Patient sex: M
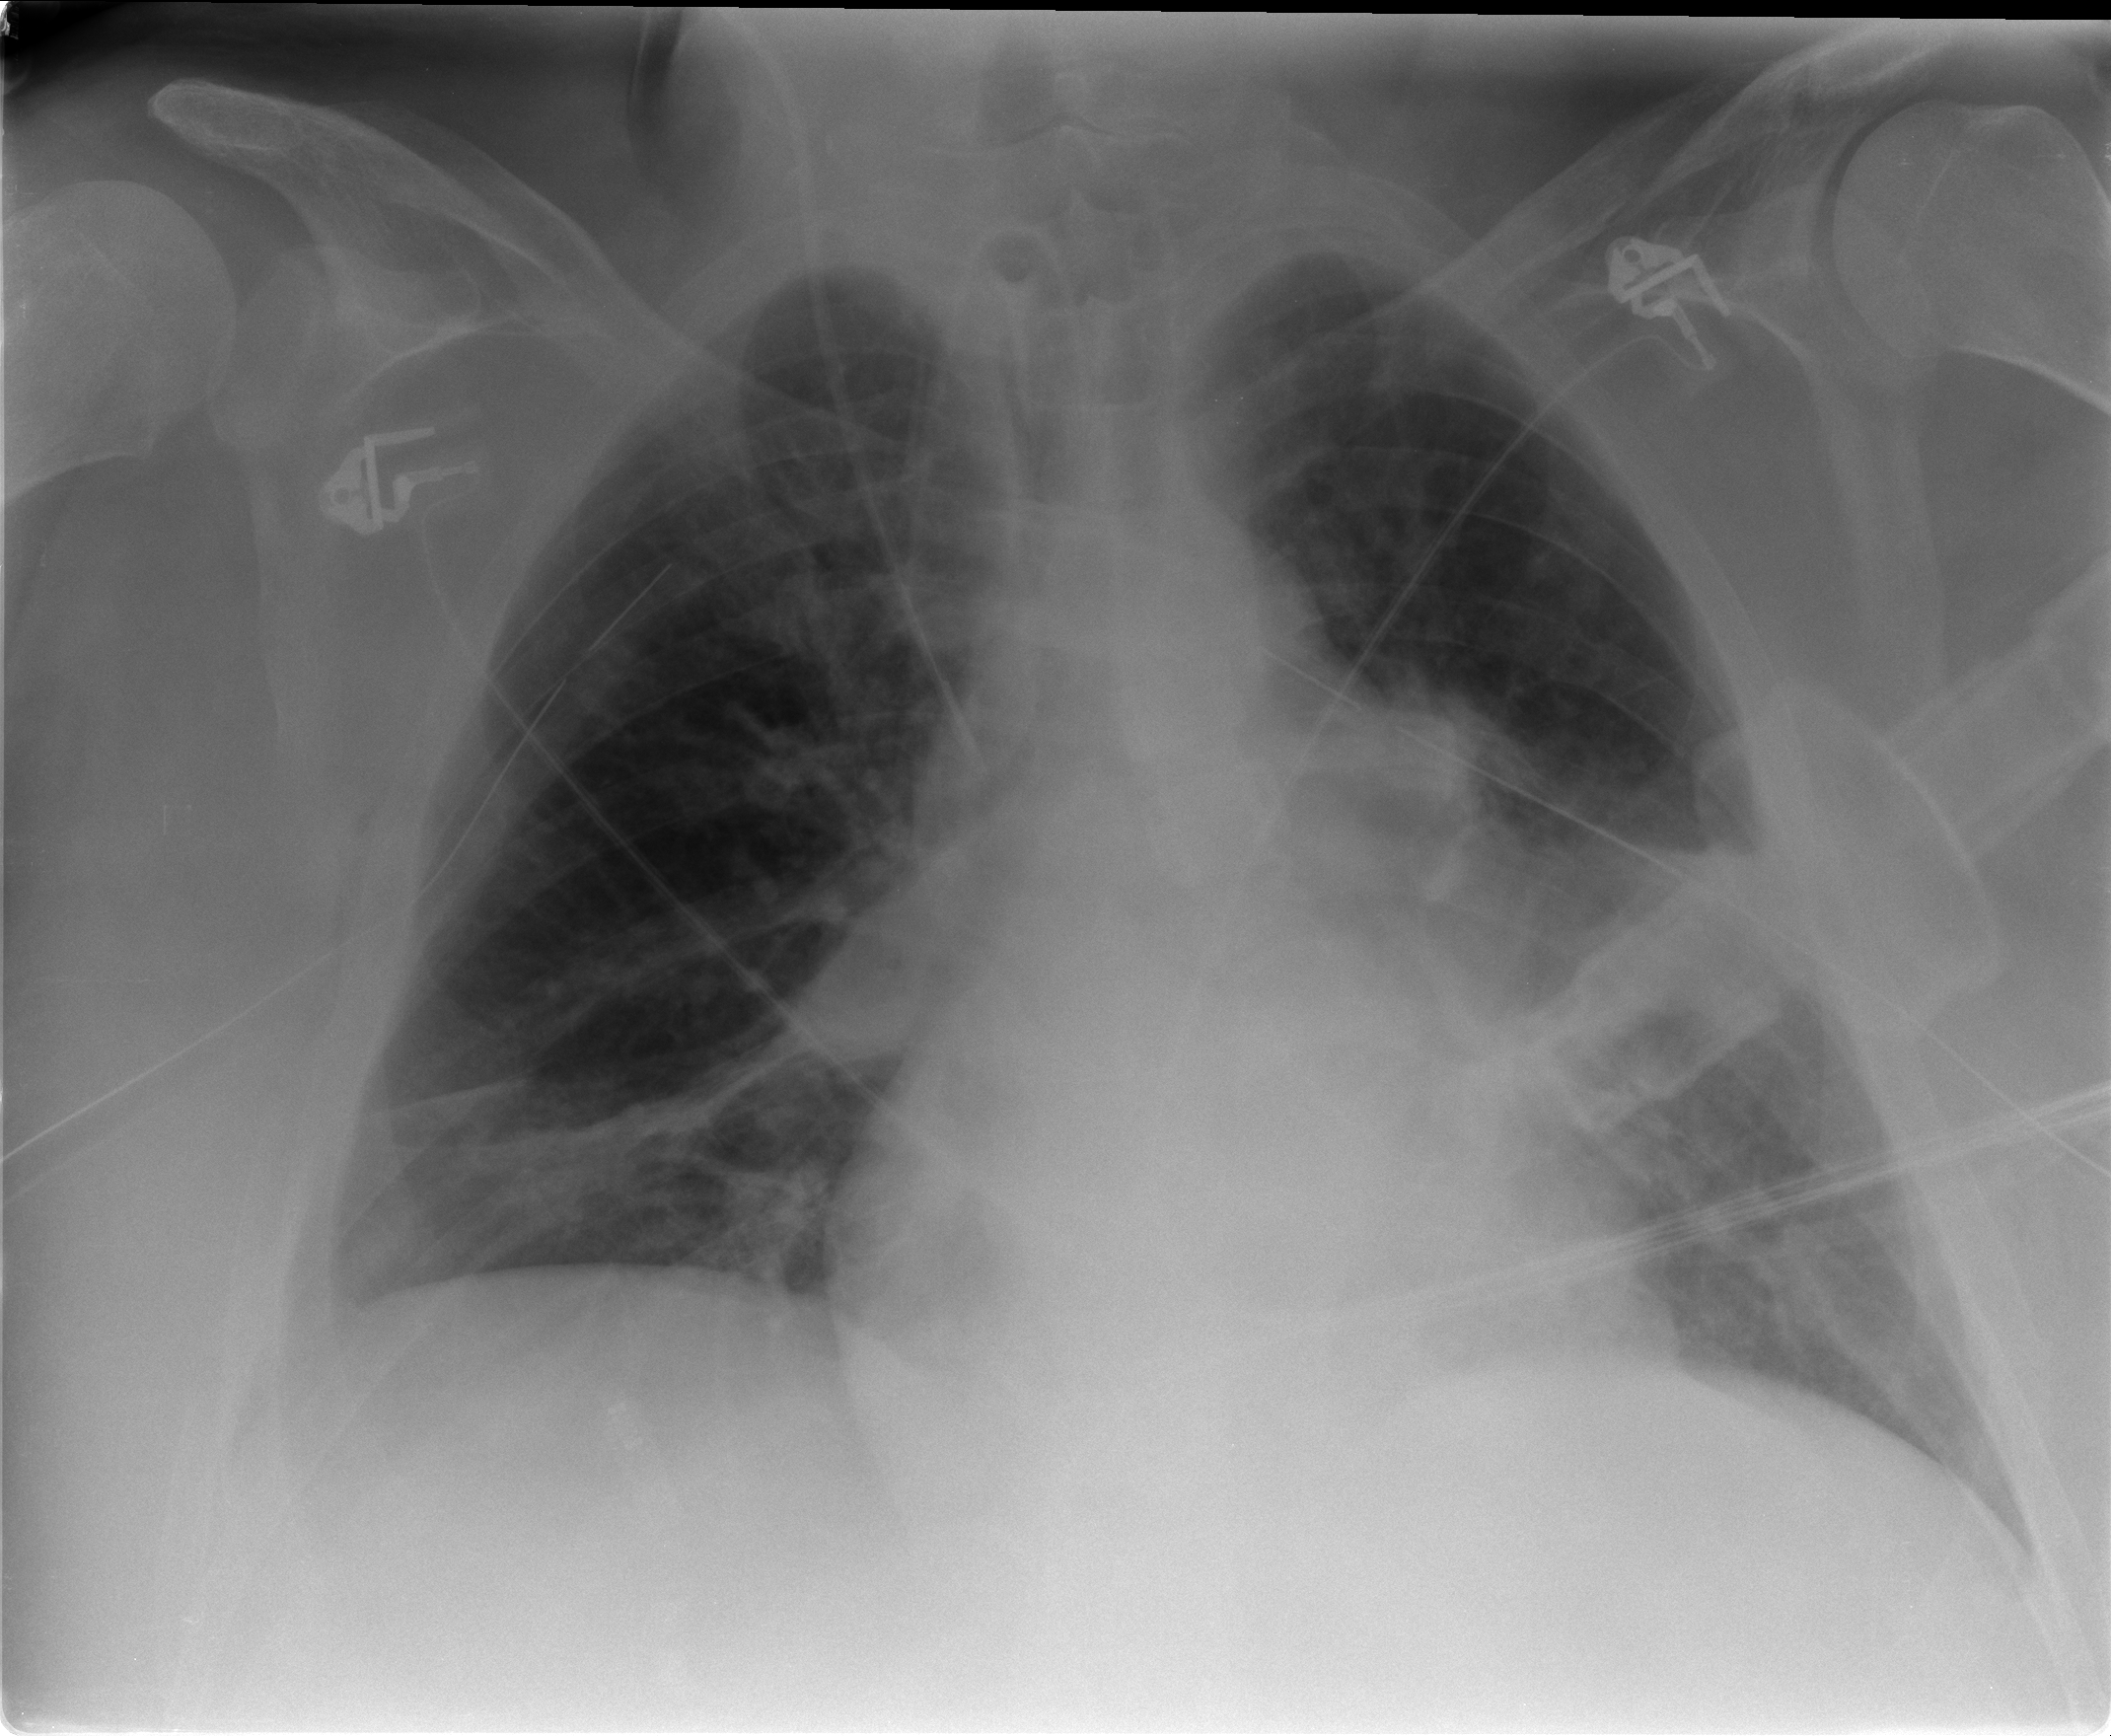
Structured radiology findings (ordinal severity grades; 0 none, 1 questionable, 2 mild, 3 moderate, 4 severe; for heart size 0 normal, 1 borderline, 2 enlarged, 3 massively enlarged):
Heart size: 1
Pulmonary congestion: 1
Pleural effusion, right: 1
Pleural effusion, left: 2
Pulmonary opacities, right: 0
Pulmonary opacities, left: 1
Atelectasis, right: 2
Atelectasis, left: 2